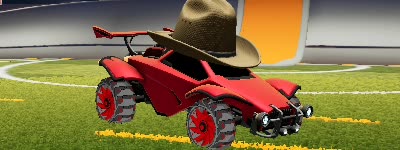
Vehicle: octane